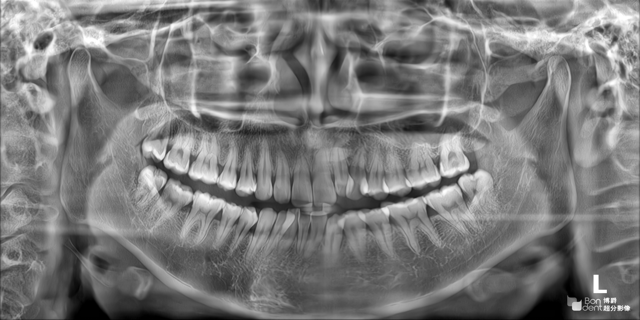
adult